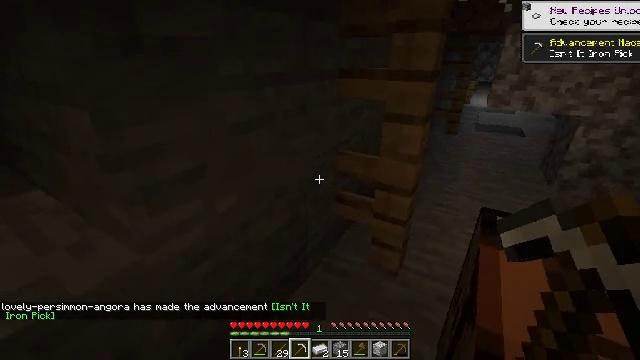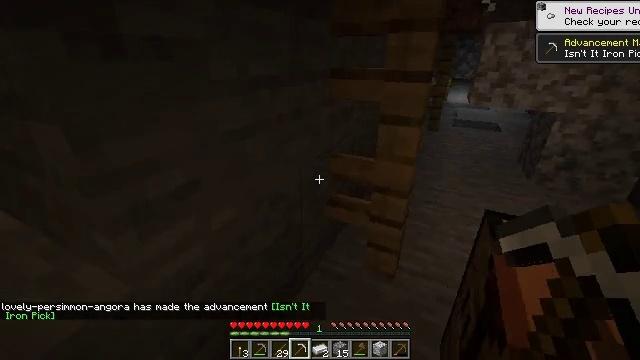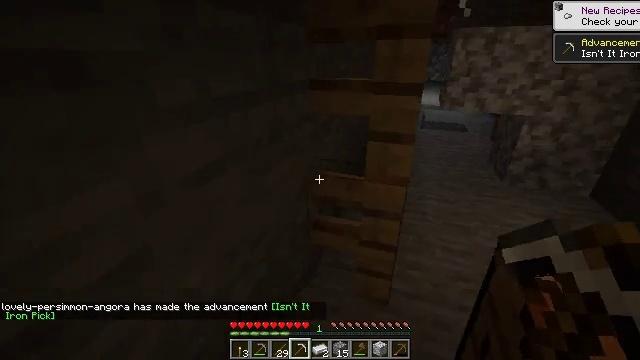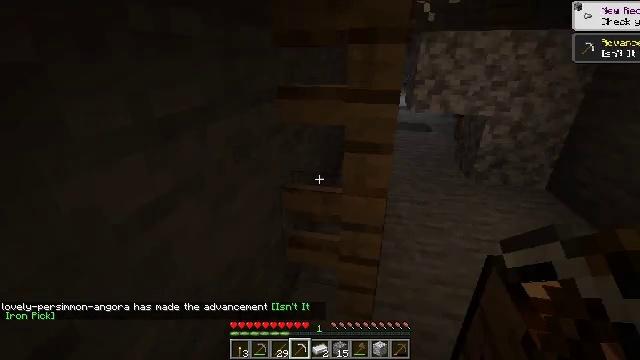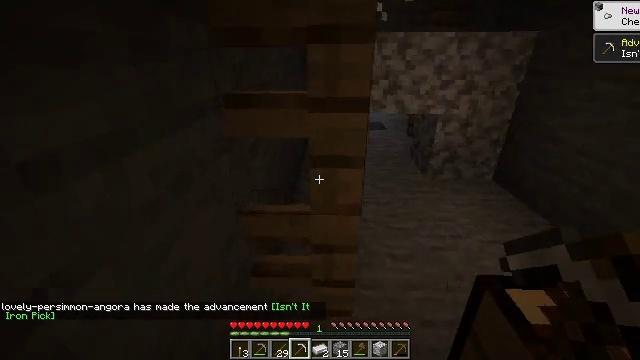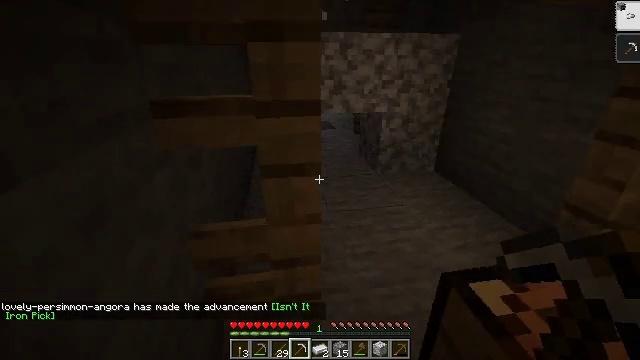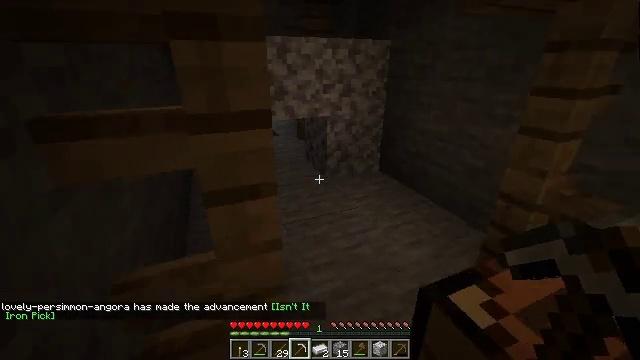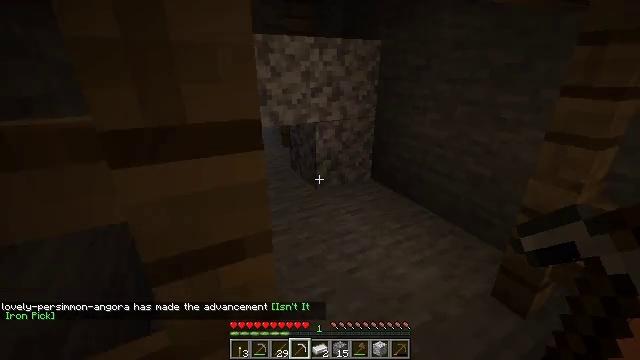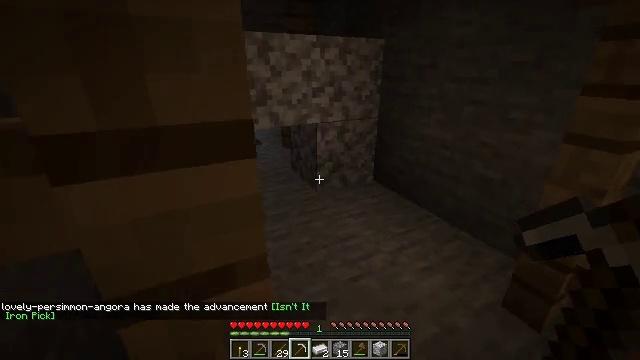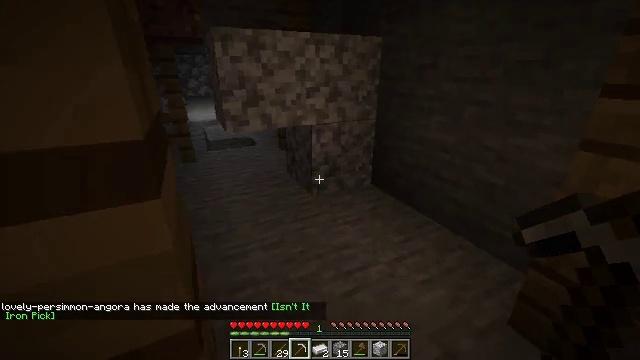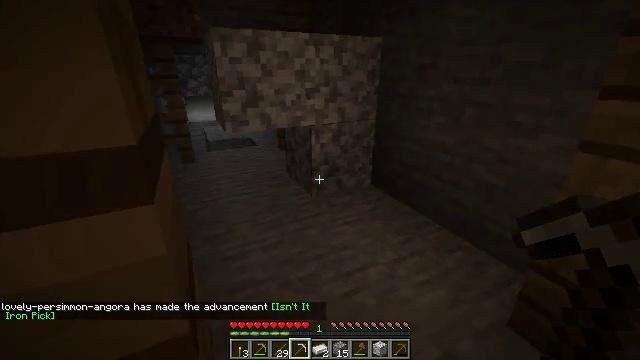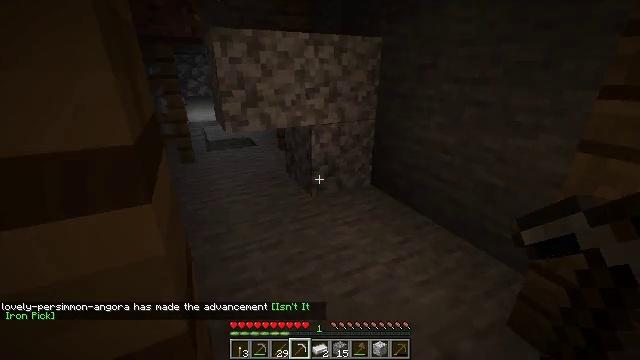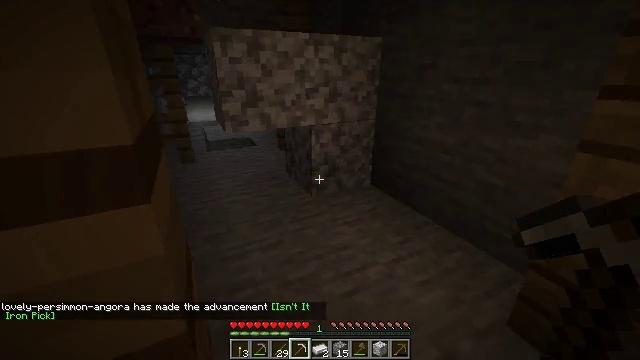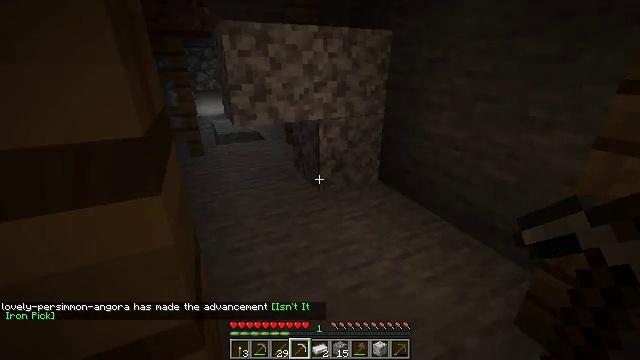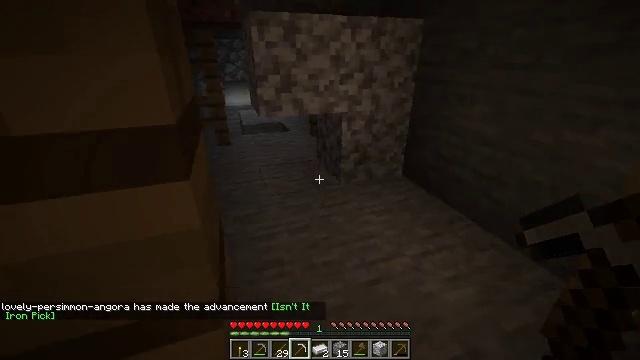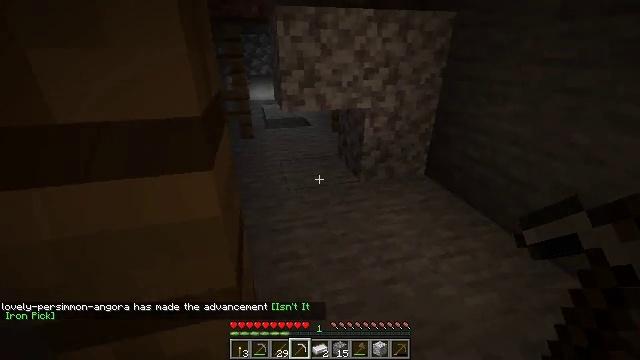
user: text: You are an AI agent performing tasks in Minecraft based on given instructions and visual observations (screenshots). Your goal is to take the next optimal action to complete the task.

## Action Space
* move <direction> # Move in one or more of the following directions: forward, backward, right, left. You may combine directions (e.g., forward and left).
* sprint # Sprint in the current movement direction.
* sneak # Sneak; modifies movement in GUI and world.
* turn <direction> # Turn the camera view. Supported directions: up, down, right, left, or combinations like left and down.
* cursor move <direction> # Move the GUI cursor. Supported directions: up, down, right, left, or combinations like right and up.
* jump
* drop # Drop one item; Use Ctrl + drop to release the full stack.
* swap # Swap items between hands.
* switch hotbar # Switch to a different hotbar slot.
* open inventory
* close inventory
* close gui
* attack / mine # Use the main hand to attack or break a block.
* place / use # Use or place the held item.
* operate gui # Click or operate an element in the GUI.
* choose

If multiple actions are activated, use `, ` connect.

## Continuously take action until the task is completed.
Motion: motion action
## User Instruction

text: Get the crafting table into the inventory.
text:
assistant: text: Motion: move forward, turn right
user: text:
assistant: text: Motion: move forward, turn right
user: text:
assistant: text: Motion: move forward, turn right
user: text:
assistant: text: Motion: move forward, turn right
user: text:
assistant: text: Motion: move forward, turn right
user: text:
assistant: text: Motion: move forward, turn right
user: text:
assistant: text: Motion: move forward, turn right
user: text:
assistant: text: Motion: move forward
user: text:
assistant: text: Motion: move forward
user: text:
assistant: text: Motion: move forward
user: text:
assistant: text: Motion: move forward
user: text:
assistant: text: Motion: move forward
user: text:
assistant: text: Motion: move forward, turn left and down
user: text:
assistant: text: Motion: move forward, turn left and down
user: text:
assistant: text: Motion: move forward, turn left
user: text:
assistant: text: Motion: move forward, turn left
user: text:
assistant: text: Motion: move forward, turn left
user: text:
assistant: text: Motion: move forward
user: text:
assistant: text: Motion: move forward, turn right
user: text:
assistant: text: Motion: move forward, turn right
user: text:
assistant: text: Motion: move forward, turn right
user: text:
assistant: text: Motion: move forward, turn right
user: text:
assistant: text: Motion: move forward, turn right and up
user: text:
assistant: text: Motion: move forward, turn right and up
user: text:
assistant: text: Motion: move forward, turn right
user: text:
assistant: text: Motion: move forward, turn right
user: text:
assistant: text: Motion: move forward, turn right
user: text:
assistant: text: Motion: move forward, turn right
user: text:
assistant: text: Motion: move forward, turn right and down
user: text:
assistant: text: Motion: turn right and down